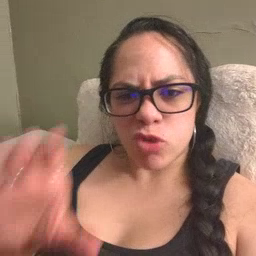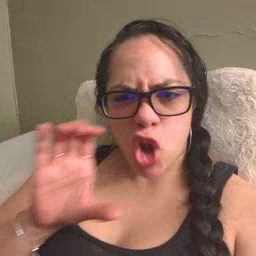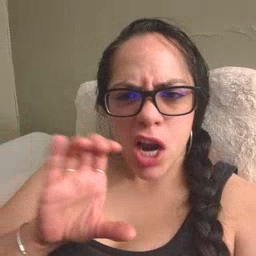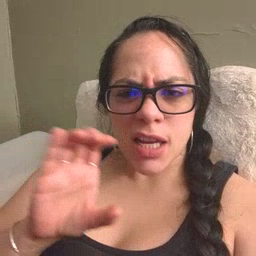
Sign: chocolate